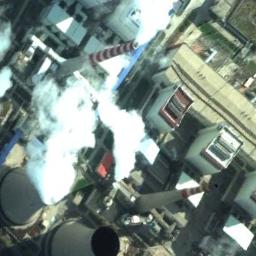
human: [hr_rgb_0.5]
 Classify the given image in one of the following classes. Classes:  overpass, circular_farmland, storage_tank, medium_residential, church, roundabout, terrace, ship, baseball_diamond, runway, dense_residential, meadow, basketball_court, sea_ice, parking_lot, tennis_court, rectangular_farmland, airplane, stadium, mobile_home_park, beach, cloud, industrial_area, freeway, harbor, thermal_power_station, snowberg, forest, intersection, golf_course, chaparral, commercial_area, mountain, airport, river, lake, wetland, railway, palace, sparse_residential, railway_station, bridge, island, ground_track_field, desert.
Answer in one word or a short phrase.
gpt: thermal_power_station